Question: How to add an 'expandableView' in a RecyclerView? I have a problem in implementing an expandable view in the following code. In the picture, I have fetched data from a 'json'. How to implement the expand and collapse in a RecyclerView? I have been stuck in this code for a long time.
'''
public class MainActivity extends AppCompatActivity {
private String url = "http://mantras.happylife.in/mantras_api";
private RecyclerView mList;
private LinearLayoutManager linearLayoutManager;
private DividerItemDecoration dividerItemDecoration;
private List<Mantras> mantraList;
private RecyclerView.Adapter adapter;
@Override
protected void onCreate(Bundle savedInstanceState) {
super.onCreate(savedInstanceState);
setContentView(R.layout.activity_main);
mList = findViewById(R.id.main_list);
mantraList = new ArrayList<>();
adapter = new MantraAdapter(getApplicationContext(),mantraList);
linearLayoutManager = new LinearLayoutManager(this);
linearLayoutManager.setOrientation(LinearLayoutManager.VERTICAL);
dividerItemDecoration = new DividerItemDecoration(mList.getContext(), linearLayoutManager.getOrientation());
mList.setHasFixedSize(true);
mList.setLayoutManager(linearLayoutManager);
mList.addItemDecoration(dividerItemDecoration);
mList.setAdapter(adapter);
mList.addOnItemTouchListener(
new RecyclerItemClickListener(this, mList ,new RecyclerItemClickListener.OnItemClickListener() {
@Override public void onItemClick(View view, int position) {
ViewGroup vg = (ViewGroup) view;
TextView ti = (TextView) vg.findViewById(R.id.title);
TextView de = (TextView) vg.findViewById(R.id.desc);
String selected = ti.getText().toString() + de.getText().toString();
Intent intent = new Intent(Intent.ACTION_SEND);
intent.setType("text/plain");
intent.putExtra(Intent.EXTRA_TEXT, selected);
startActivity(Intent.createChooser(intent, "Share via"));
}
})
);
getData();
}
@Override
public boolean onCreateOptionsMenu(Menu menu) {
getMenuInflater().inflate(R.menu.menus,menu);
return super.onCreateOptionsMenu(menu);
}
@Override
public boolean onOptionsItemSelected(MenuItem item) {
int id = item.getItemId();
if (id==R.id.sync_data)
{
final ProgressDialog progressDialog = new ProgressDialog(this);
progressDialog.setMessage("Loading...");
progressDialog.show();
adapter.notifyDataSetChanged();
progressDialog.dismiss();
if (isNetworkAvailable()) {
Toast.makeText(this, "sync", Toast.LENGTH_SHORT).show();
Toast.makeText(this, "woohoo!", Toast.LENGTH_SHORT).show();
} else {
Toast.makeText(this, "no internet connection..", Toast.LENGTH_SHORT).show();
}
}
return super.onOptionsItemSelected(item);
}
private boolean isNetworkAvailable() {
ConnectivityManager connectivityManager
= (ConnectivityManager) getSystemService(Context.CONNECTIVITY_SERVICE);
NetworkInfo activeNetworkInfo = connectivityManager.getActiveNetworkInfo();
return activeNetworkInfo != null && activeNetworkInfo.isConnected();
}
private void getData() {
final ProgressDialog progressDialog = new ProgressDialog(this);
progressDialog.setMessage("Loading...");
progressDialog.show();
JsonArrayRequest jsonArrayRequest = new JsonArrayRequest(url, new Response.Listener<JSONArray>() {
@Override
public void onResponse(JSONArray response) {
for (int i = 0; i < response.length(); i++) {
try {
JSONObject jsonObject = response.getJSONObject(i);
Mantras mantra = new Mantras();
String lineSep = System.getProperty("line.separator");
mantra.setTitle(jsonObject.getString("title"));
mantra.setDesc(jsonObject.getString("desc"));
mantra.desc= mantra.desc.replace("<br />", lineSep);
mantra.desc= mantra.desc.replace("<p>", lineSep);
mantra.desc= mantra.desc.replace("</p>", lineSep);
mantra.desc= mantra.desc.replace("<li>", lineSep);
mantra.desc= mantra.desc.replace("</li>", lineSep);
mantra.desc= mantra.desc.replace("<ol>", lineSep);
mantra.desc= mantra.desc.replace("</ol>", lineSep);
mantra.desc= mantra.desc.replace("<ul>", lineSep);
mantra.desc= mantra.desc.replace("</ul>", lineSep);
mantraList.add(mantra);
} catch (JSONException e) {
e.printStackTrace();
progressDialog.dismiss();
}
}
adapter.notifyDataSetChanged();
progressDialog.dismiss();
}
}, new Response.ErrorListener() {
@Override
public void onErrorResponse(VolleyError error) {
Log.e("Volley", error.toString());
progressDialog.dismiss();
}
}) {
@Override
protected Response<JSONArray> parseNetworkResponse(NetworkResponse response) {
try {
Cache.Entry cacheEntry = HttpHeaderParser.parseCacheHeaders(response);
if (cacheEntry == null) {
cacheEntry = new Cache.Entry();
}
final long cacheHitButRefreshed = 3 * 60 * 1000; // in 3 minutes cache will be hit, but also refreshed on background
final long cacheExpired = 24 * 60 * 60 * 1000; // in 24 hours this cache entry expires completely
long now = System.currentTimeMillis();
final long softExpire = now + cacheHitButRefreshed;
final long ttl = now + cacheExpired;
cacheEntry.data = response.data;
cacheEntry.softTtl = softExpire;
cacheEntry.ttl = ttl;
String headerValue;
headerValue = response.headers.get("Date");
if (headerValue != null) {
cacheEntry.serverDate = HttpHeaderParser.parseDateAsEpoch(headerValue);
}
headerValue = response.headers.get("Last-Modified");
if (headerValue != null) {
cacheEntry.lastModified = HttpHeaderParser.parseDateAsEpoch(headerValue);
}
cacheEntry.responseHeaders = response.headers;
final String jsonString = new String(response.data,
HttpHeaderParser.parseCharset(response.headers));
return Response.success(new JSONArray(jsonString), cacheEntry);
} catch (UnsupportedEncodingException | JSONException e) {
return Response.error(new ParseError(e));
}
}
@Override
protected void deliverResponse(JSONArray response) {
super.deliverResponse(response);
}
@Override
public void deliverError(VolleyError error) {
super.deliverError(error);
}
@Override
protected VolleyError parseNetworkError(VolleyError volleyError) {
return super.parseNetworkError(volleyError);
}
};
RequestQueue requestQueue = Volley.newRequestQueue(this);
requestQueue.add(jsonArrayRequest);
}
}

Below is the 'Mantra Adapter':
package happy.life.mantras;
import android.content.Context;
import android.support.v7.widget.RecyclerView;
import android.view.LayoutInflater;
import android.view.View;
import android.view.ViewGroup;
import android.widget.TextView;
import java.util.List;
public class MantraAdapter extends RecyclerView.Adapter<MantraAdapter.ViewHolder>{
private Context context;
private List<Mantras> list;
boolean isPlay = false;
public MantraAdapter(Context context, List<Mantras> list) {
this.context = context;
this.list = list;
}
@Override
public ViewHolder onCreateViewHolder(ViewGroup parent, int viewType) {
View v = LayoutInflater.from(context).inflate(R.layout.single_item, parent, false);
return new ViewHolder(v);
}
@Override
public void onBindViewHolder(final ViewHolder holder, int position) {
Mantras movie = list.get(position);
holder.textTitle.setText(movie.getTitle());
holder.textDesc.setText(String.valueOf(movie.getDesc()));
holder.textTitle.setOnClickListener(new View.OnClickListener() {
@Override
public void onClick(View v) {
if(isPlay){
holder.textDesc.setVisibility(View.GONE);
}else{
holder.textDesc.setVisibility(View.VISIBLE);
}
isPlay = !isPlay;
}
});
}
@Override
public int getItemCount() {
return list.size();
}
public class ViewHolder extends RecyclerView.ViewHolder {
public TextView textTitle, textDesc;
public ViewHolder(View itemView) {
super(itemView);
textTitle = itemView.findViewById(R.id.title);
textDesc = itemView.findViewById(R.id.desc);
}
}
}
'''
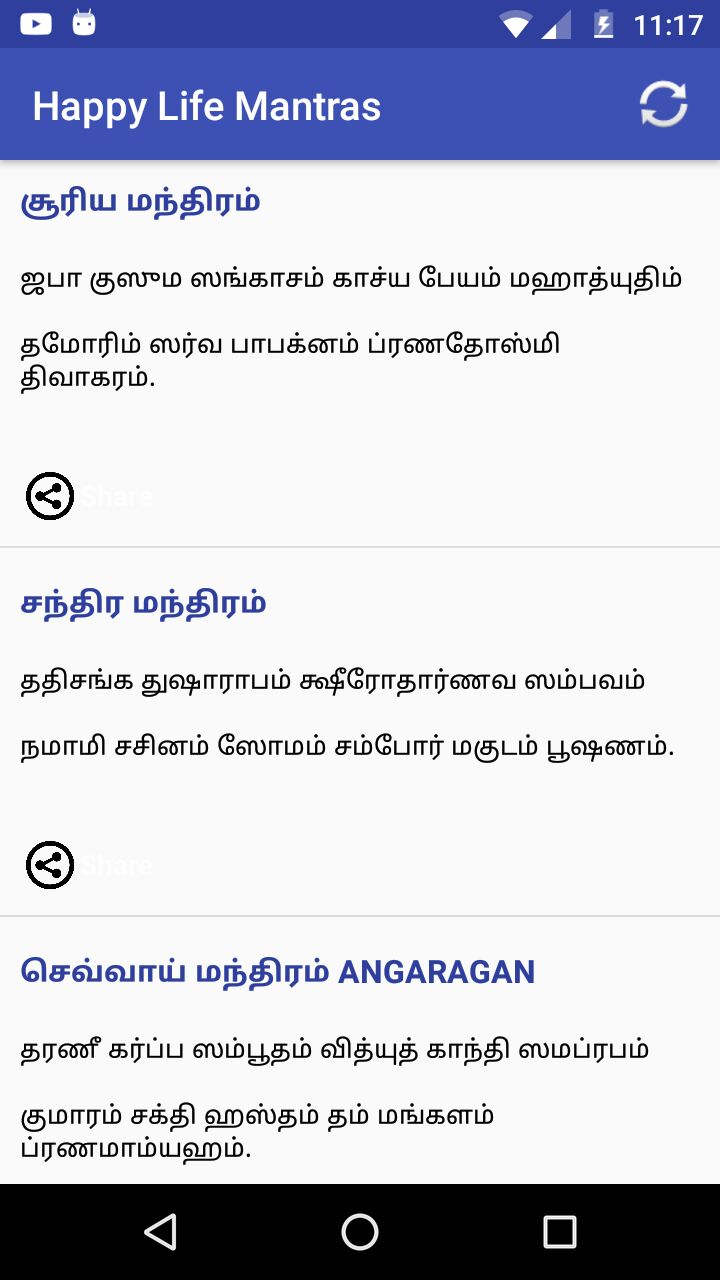
Answer: Globally Declare public 'boolean isPlay = false;'
And Follow below code :
'''
@Override
public void onBindViewHolder(ViewHolder holder, int position) {
Mantras movie = list.get(position);
holder.textTitle.setText(movie.getTitle());
holder.textDesc.setText(String.valueOf(movie.getDesc()));
holder.textTitle.setOnClickListener(new View.OnClickListener() {
@Override
public void onClick(View v) {
if(isPlay){
holder.textDesc.setVisibility(View.GONE);
}else{
holder.textDesc.setVisibility(View.VISIBLE);
}
isPlay = !isPlay;
}
});
}
'''